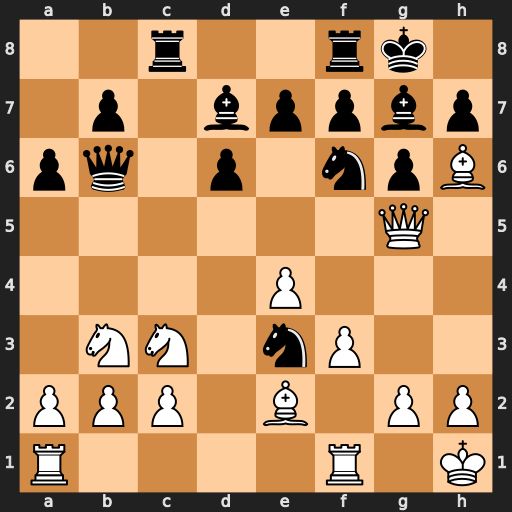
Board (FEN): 2r2rk1/1p1bppbp/pq1p1npB/6Q1/4P3/1NN1nP2/PPP1B1PP/R4R1K
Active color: w
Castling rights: -
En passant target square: -
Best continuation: Qxe3 Qxe3 Bxe3